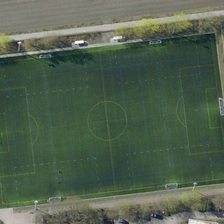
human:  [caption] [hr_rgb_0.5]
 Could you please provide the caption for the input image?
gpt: the playground is surrounded by dark green trees .

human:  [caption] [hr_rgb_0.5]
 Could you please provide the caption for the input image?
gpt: some green trees are near a football field .

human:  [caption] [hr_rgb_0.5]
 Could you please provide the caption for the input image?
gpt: some green trees are near a football field .

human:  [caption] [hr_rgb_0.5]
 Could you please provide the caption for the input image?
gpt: the playground consists of a red track and a green football field .

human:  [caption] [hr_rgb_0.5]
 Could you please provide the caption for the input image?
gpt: the playground consists of a red track and a green football field .